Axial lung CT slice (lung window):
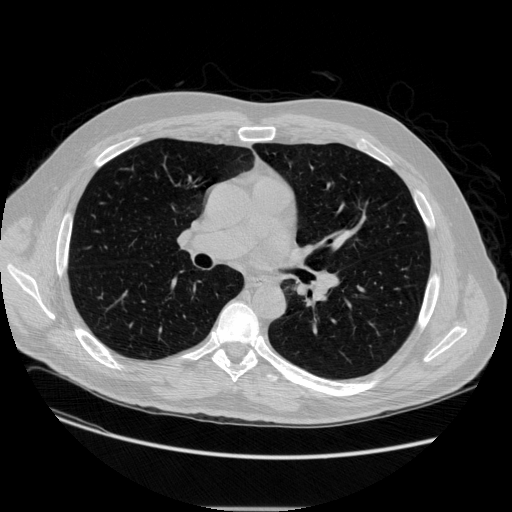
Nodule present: no